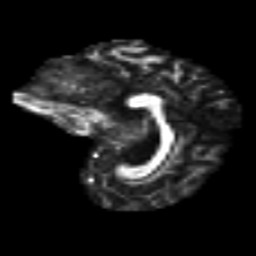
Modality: FA
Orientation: sagittal
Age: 44
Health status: ill
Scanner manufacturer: philips
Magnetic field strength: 3 T
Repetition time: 9 s
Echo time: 0.127 s